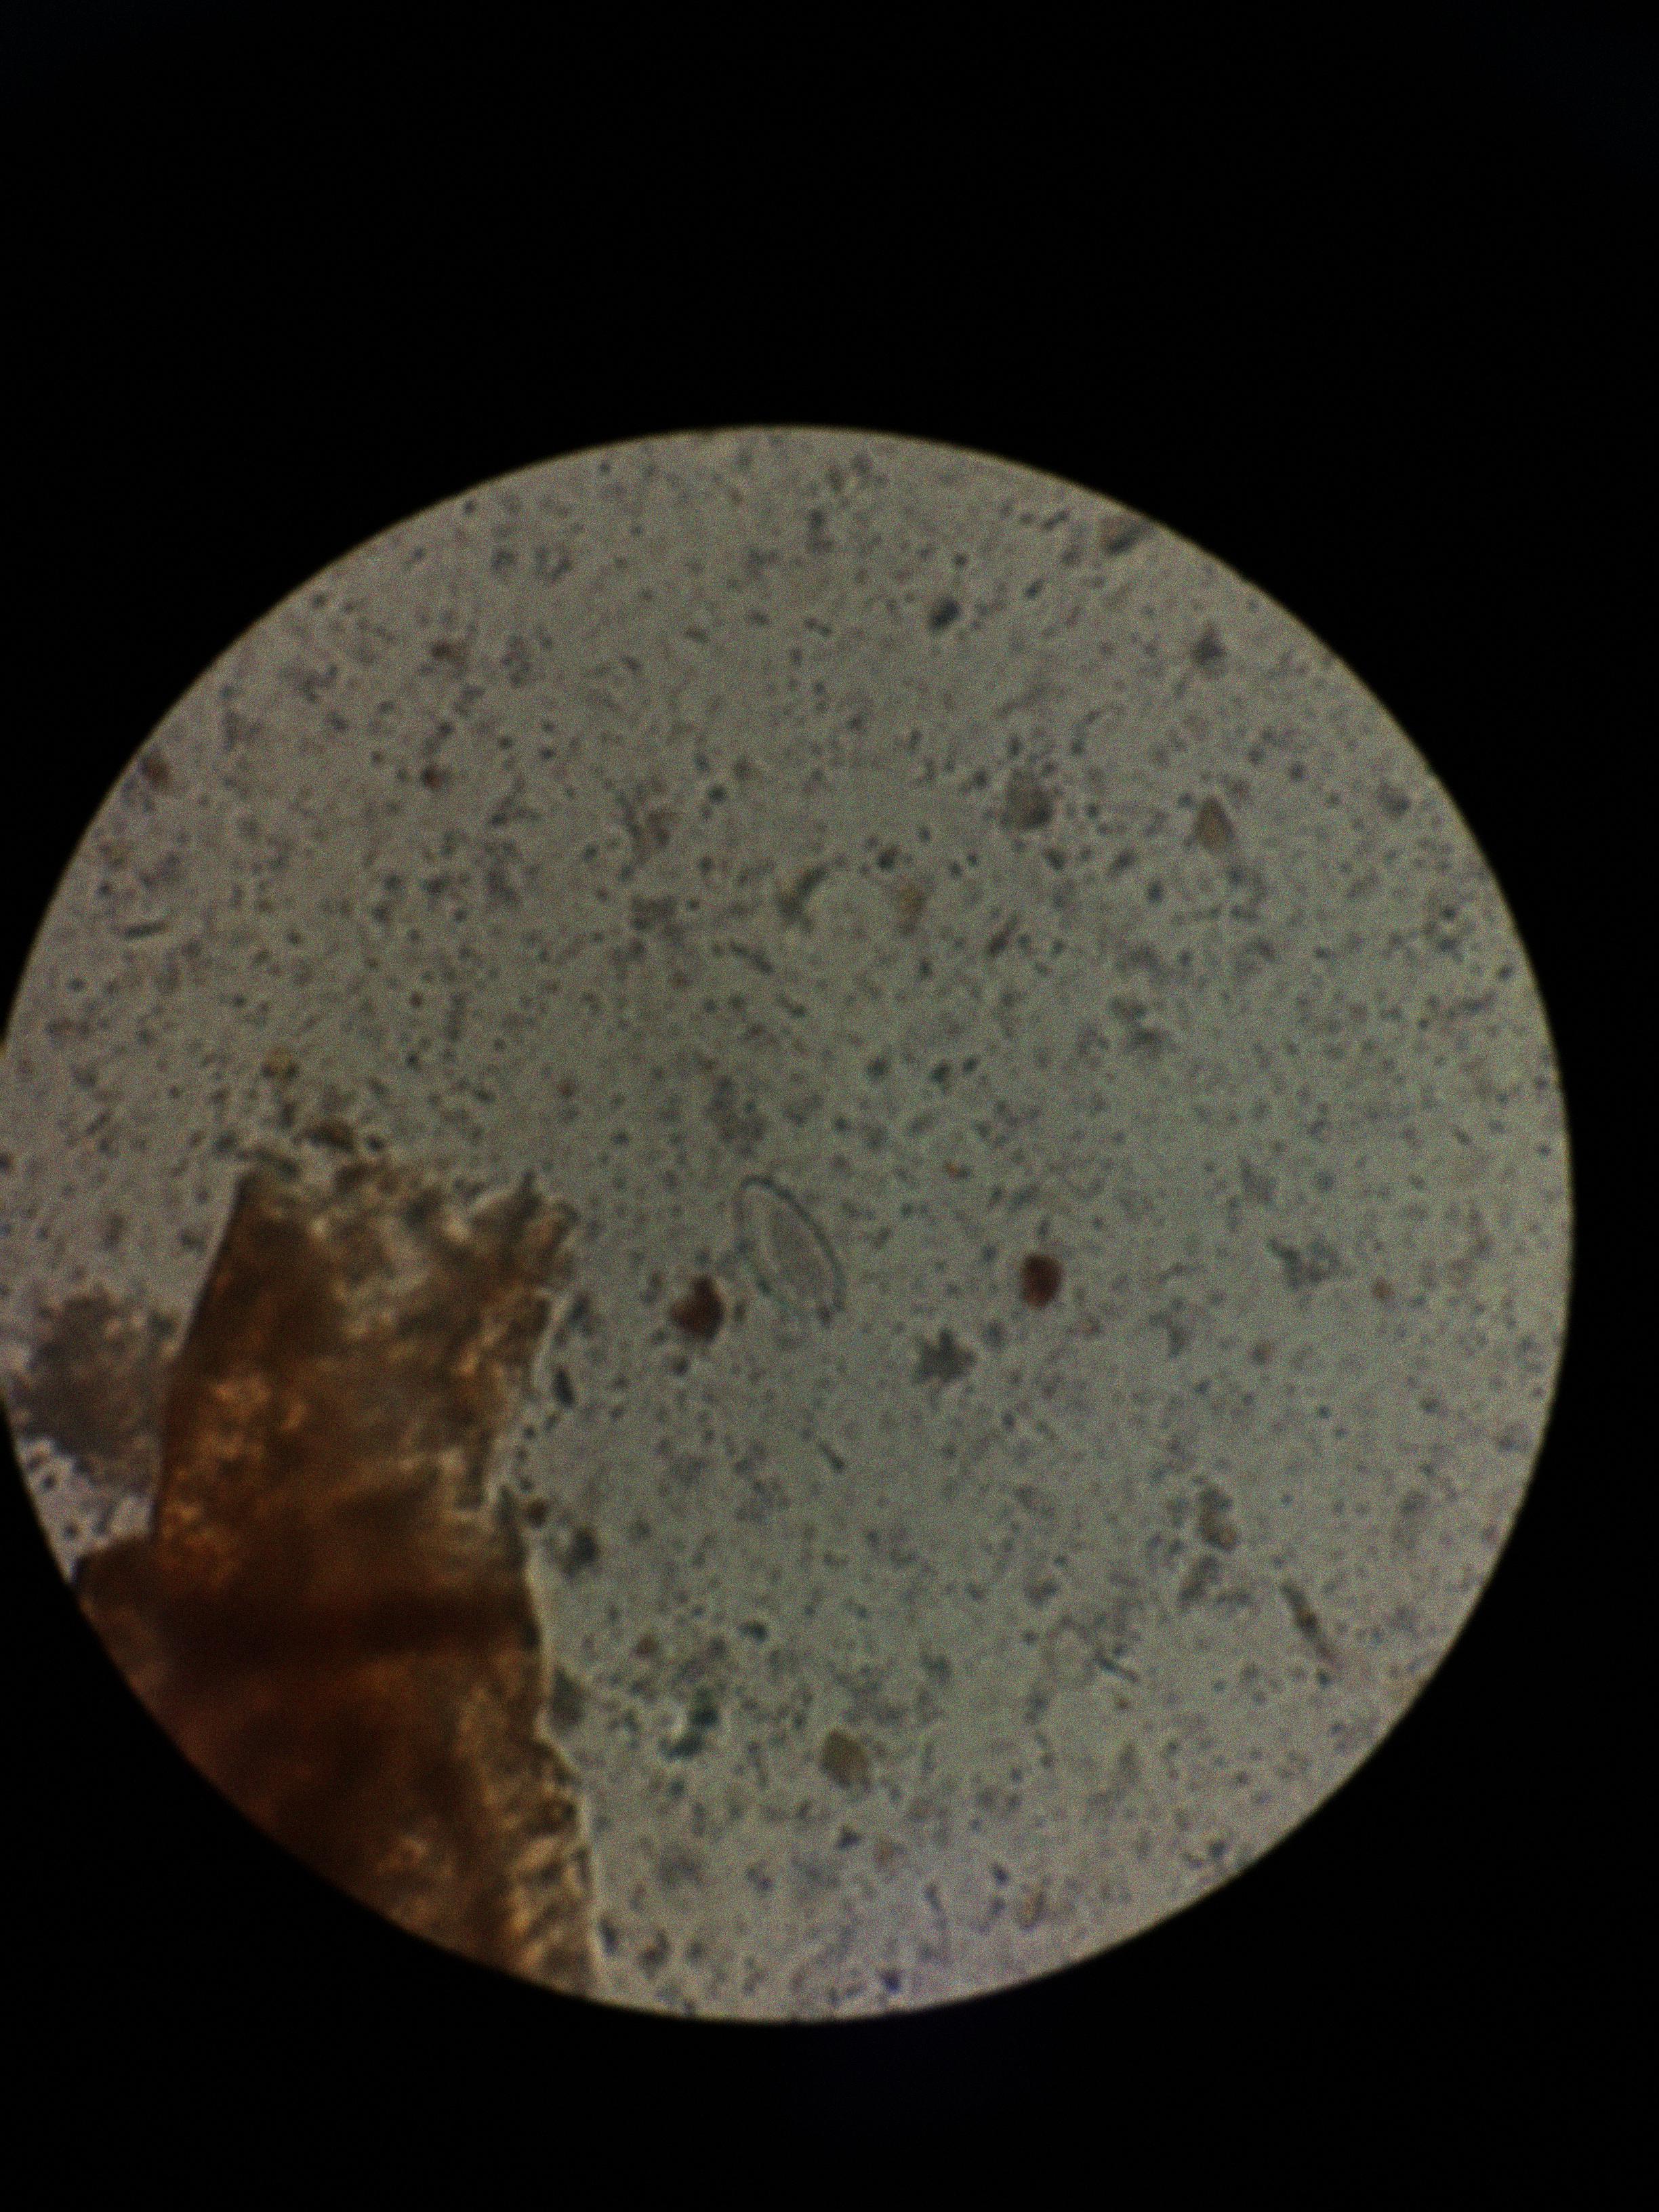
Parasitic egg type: Enterobius vermicularis